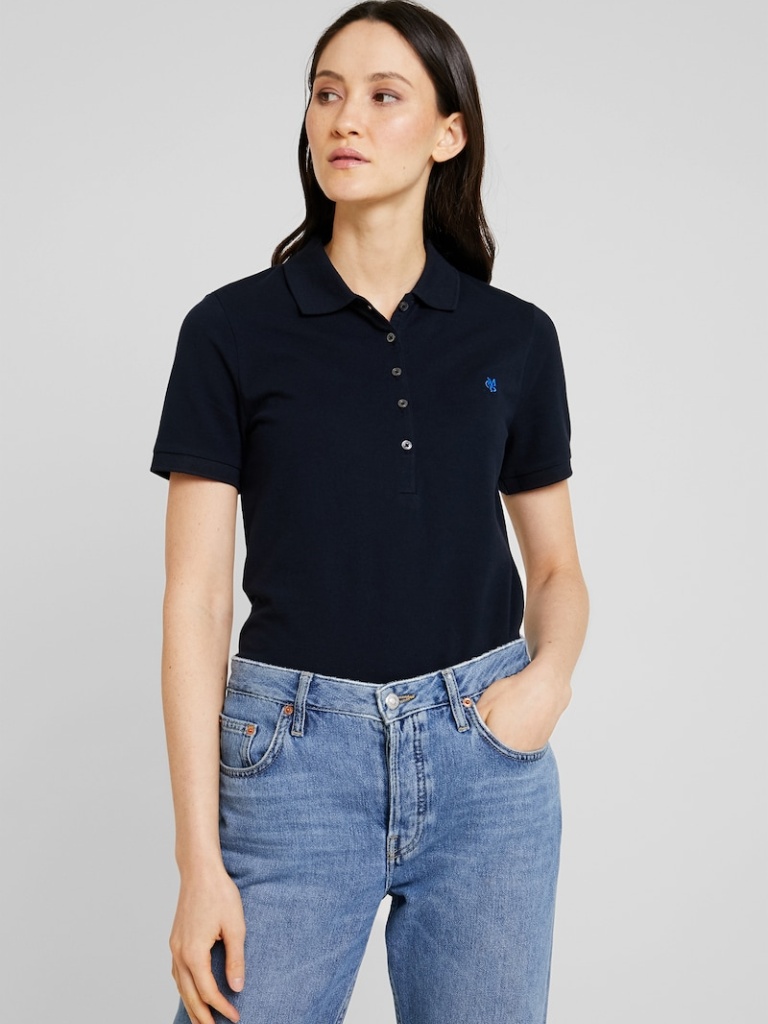
cotton fitted short sleeve hip length Fully Tucked in polo polo